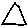
Label: triangle